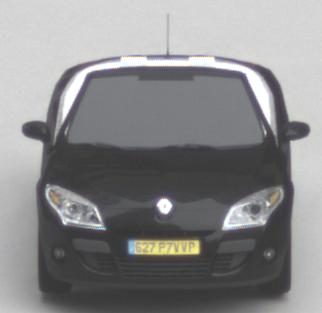
Make: Renault
Model: Mégane Coupé-Cabriolet 1.6 16V 110
Detailed model: Mégane (III) Coupé-Cabriolet
Model produced from: 2010/06
Model produced until: 2013/03
Doors: 2
Color: black
Road condition: dry road
Daytime: midday
Contrast: low contrast